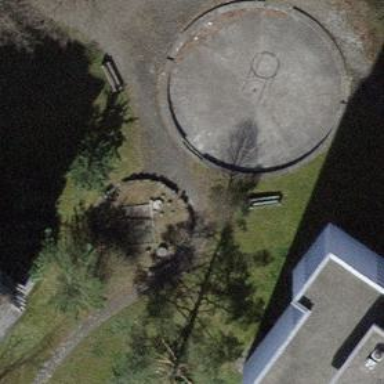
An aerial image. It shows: Sandpit playground.